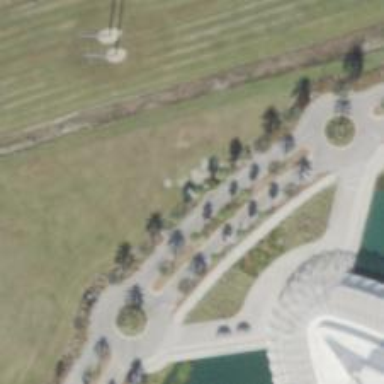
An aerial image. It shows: Outdoor area.